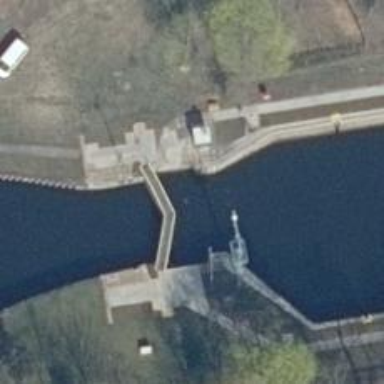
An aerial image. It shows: Lock gate on waterway.